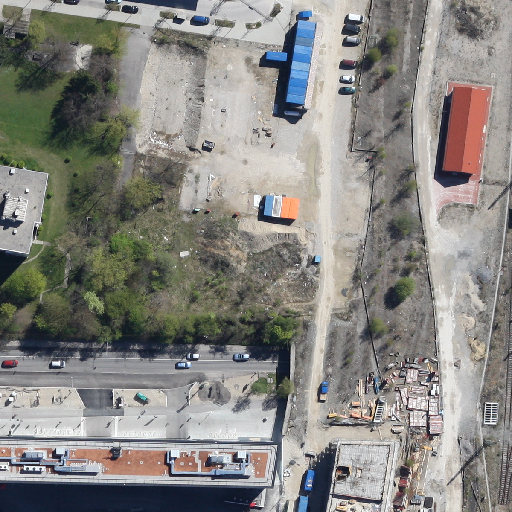
Referring expression: vehicle